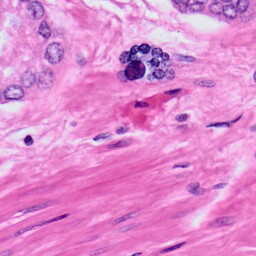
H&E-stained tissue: Prostate